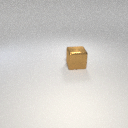
large brown metal cube